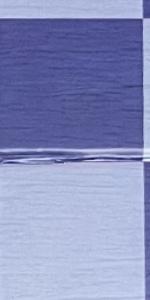
Label: Empty